Question: I am trying to put a simple description of my plot right below the x axis with plt.text. Either there is not enough room or it's in my plot. Can someone help. Here is my code and what it looks like.
'''
def econPlot1(plot1_data):
x = list(range(plot1_data.shape[0]))
y1 = plot1_data[:, 1]
# plotting the line 1 points
plt.plot(x, y1, label = "FFR")
# line 2 points
y2 = plot1_data[:, 2]
#fig = plt.figure()
plt.axis([0, 10, 0, 10])
t = ("This is a really long string that I'd rather have wrapped so that it "
"doesn't go outside of the figure, but if it's long enough it will go "
"off the top or bottom!")
plt.text(-1, 0, t, ha='center', rotation=0, wrap=True)
# plotting the line 2 points
plt.plot(x, y2, label = "Inflation")
plt.xlabel('time')
x_tick_indices = list(range(0, plot1_data.shape[0], 12))
x_tick_values = x_tick_indices
x_tick_labels = [plot1_data[i, 0] for i in x_tick_indices]
plt.xticks(x_tick_values, x_tick_labels, rotation ='vertical')
# Set a title of the current axes.
plt.title('FFR vs Inflation over time')
# show a legend on the plot
#plt.legend()
# Display a figure.
plt.show()
logging.debug('plot1 is created')
'''

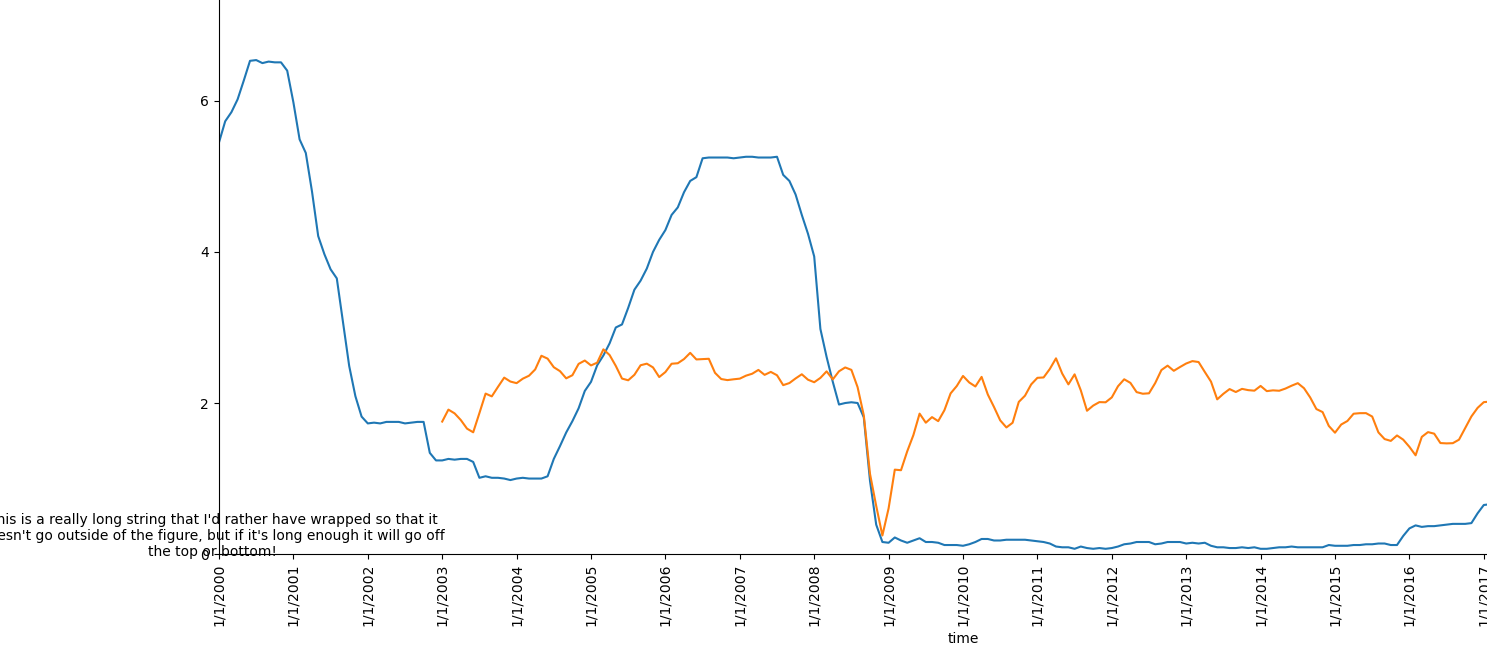
Answer: I managed to put your text at the bottom of the figure the following way:
'''
import textwrap
# Operations on the source data
x = list(range(plot1_data.shape[0]))
y1 = plot1_data[:, 1]
y2 = plot1_data[:, 2]
x_tick_indices = list(range(0, plot1_data.shape[0], 12))
x_tick_values = x_tick_indices
x_tick_labels = [plot1_data[i, 0] for i in x_tick_indices]
t = "This is a really long string that I'd rather have wrapped so that it doesn't go " "outside of the figure, but if it's long enough it will go off the top or bottom!"
tt = textwrap.fill(t, width=70)
# Plotting
plt.plot(x, y1, label='FFR')
plt.plot(x, y2, label='Inflation')
plt.xlabel('Time')
plt.xticks(x_tick_values, x_tick_labels, rotation ='vertical')
plt.title('FFR vs Inflation over time')
plt.text(len(x) / 2, 0, tt, ha='center', va='top');
'''
My experience indicates that does not support parameter,
so I wrapped it using .
I also didn't call , relying on default limits for both and . If you need to set limits, do it rather only for axis,
e.g. 'plt.ylim((0, 8))', but then you will have to adjust also parameter
in .
For source data limited to 3 years (for each month in these 3 years and
the next year) I got the following result:
<URL>